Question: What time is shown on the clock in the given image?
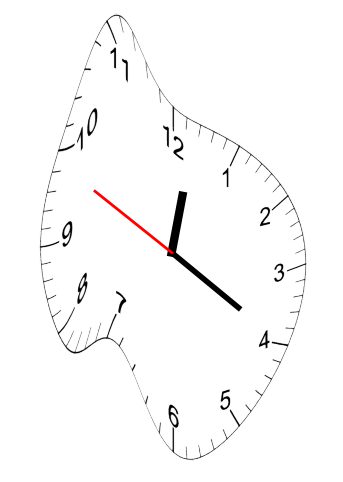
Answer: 12:19:49